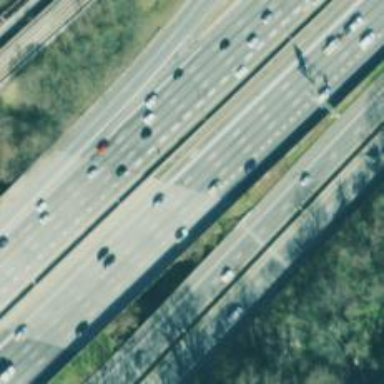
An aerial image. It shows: Motorway bridge.